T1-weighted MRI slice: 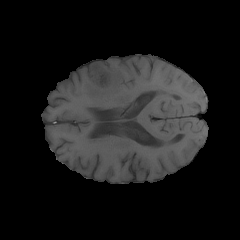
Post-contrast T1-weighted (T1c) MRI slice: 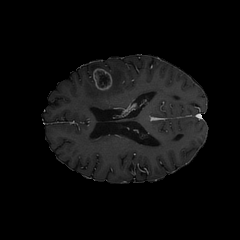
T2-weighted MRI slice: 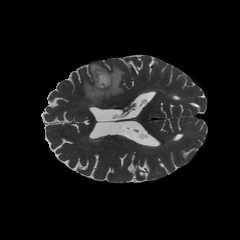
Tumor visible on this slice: yes